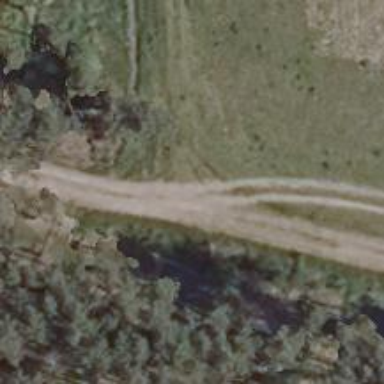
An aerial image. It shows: Track road with grade3 tracktype.